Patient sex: F
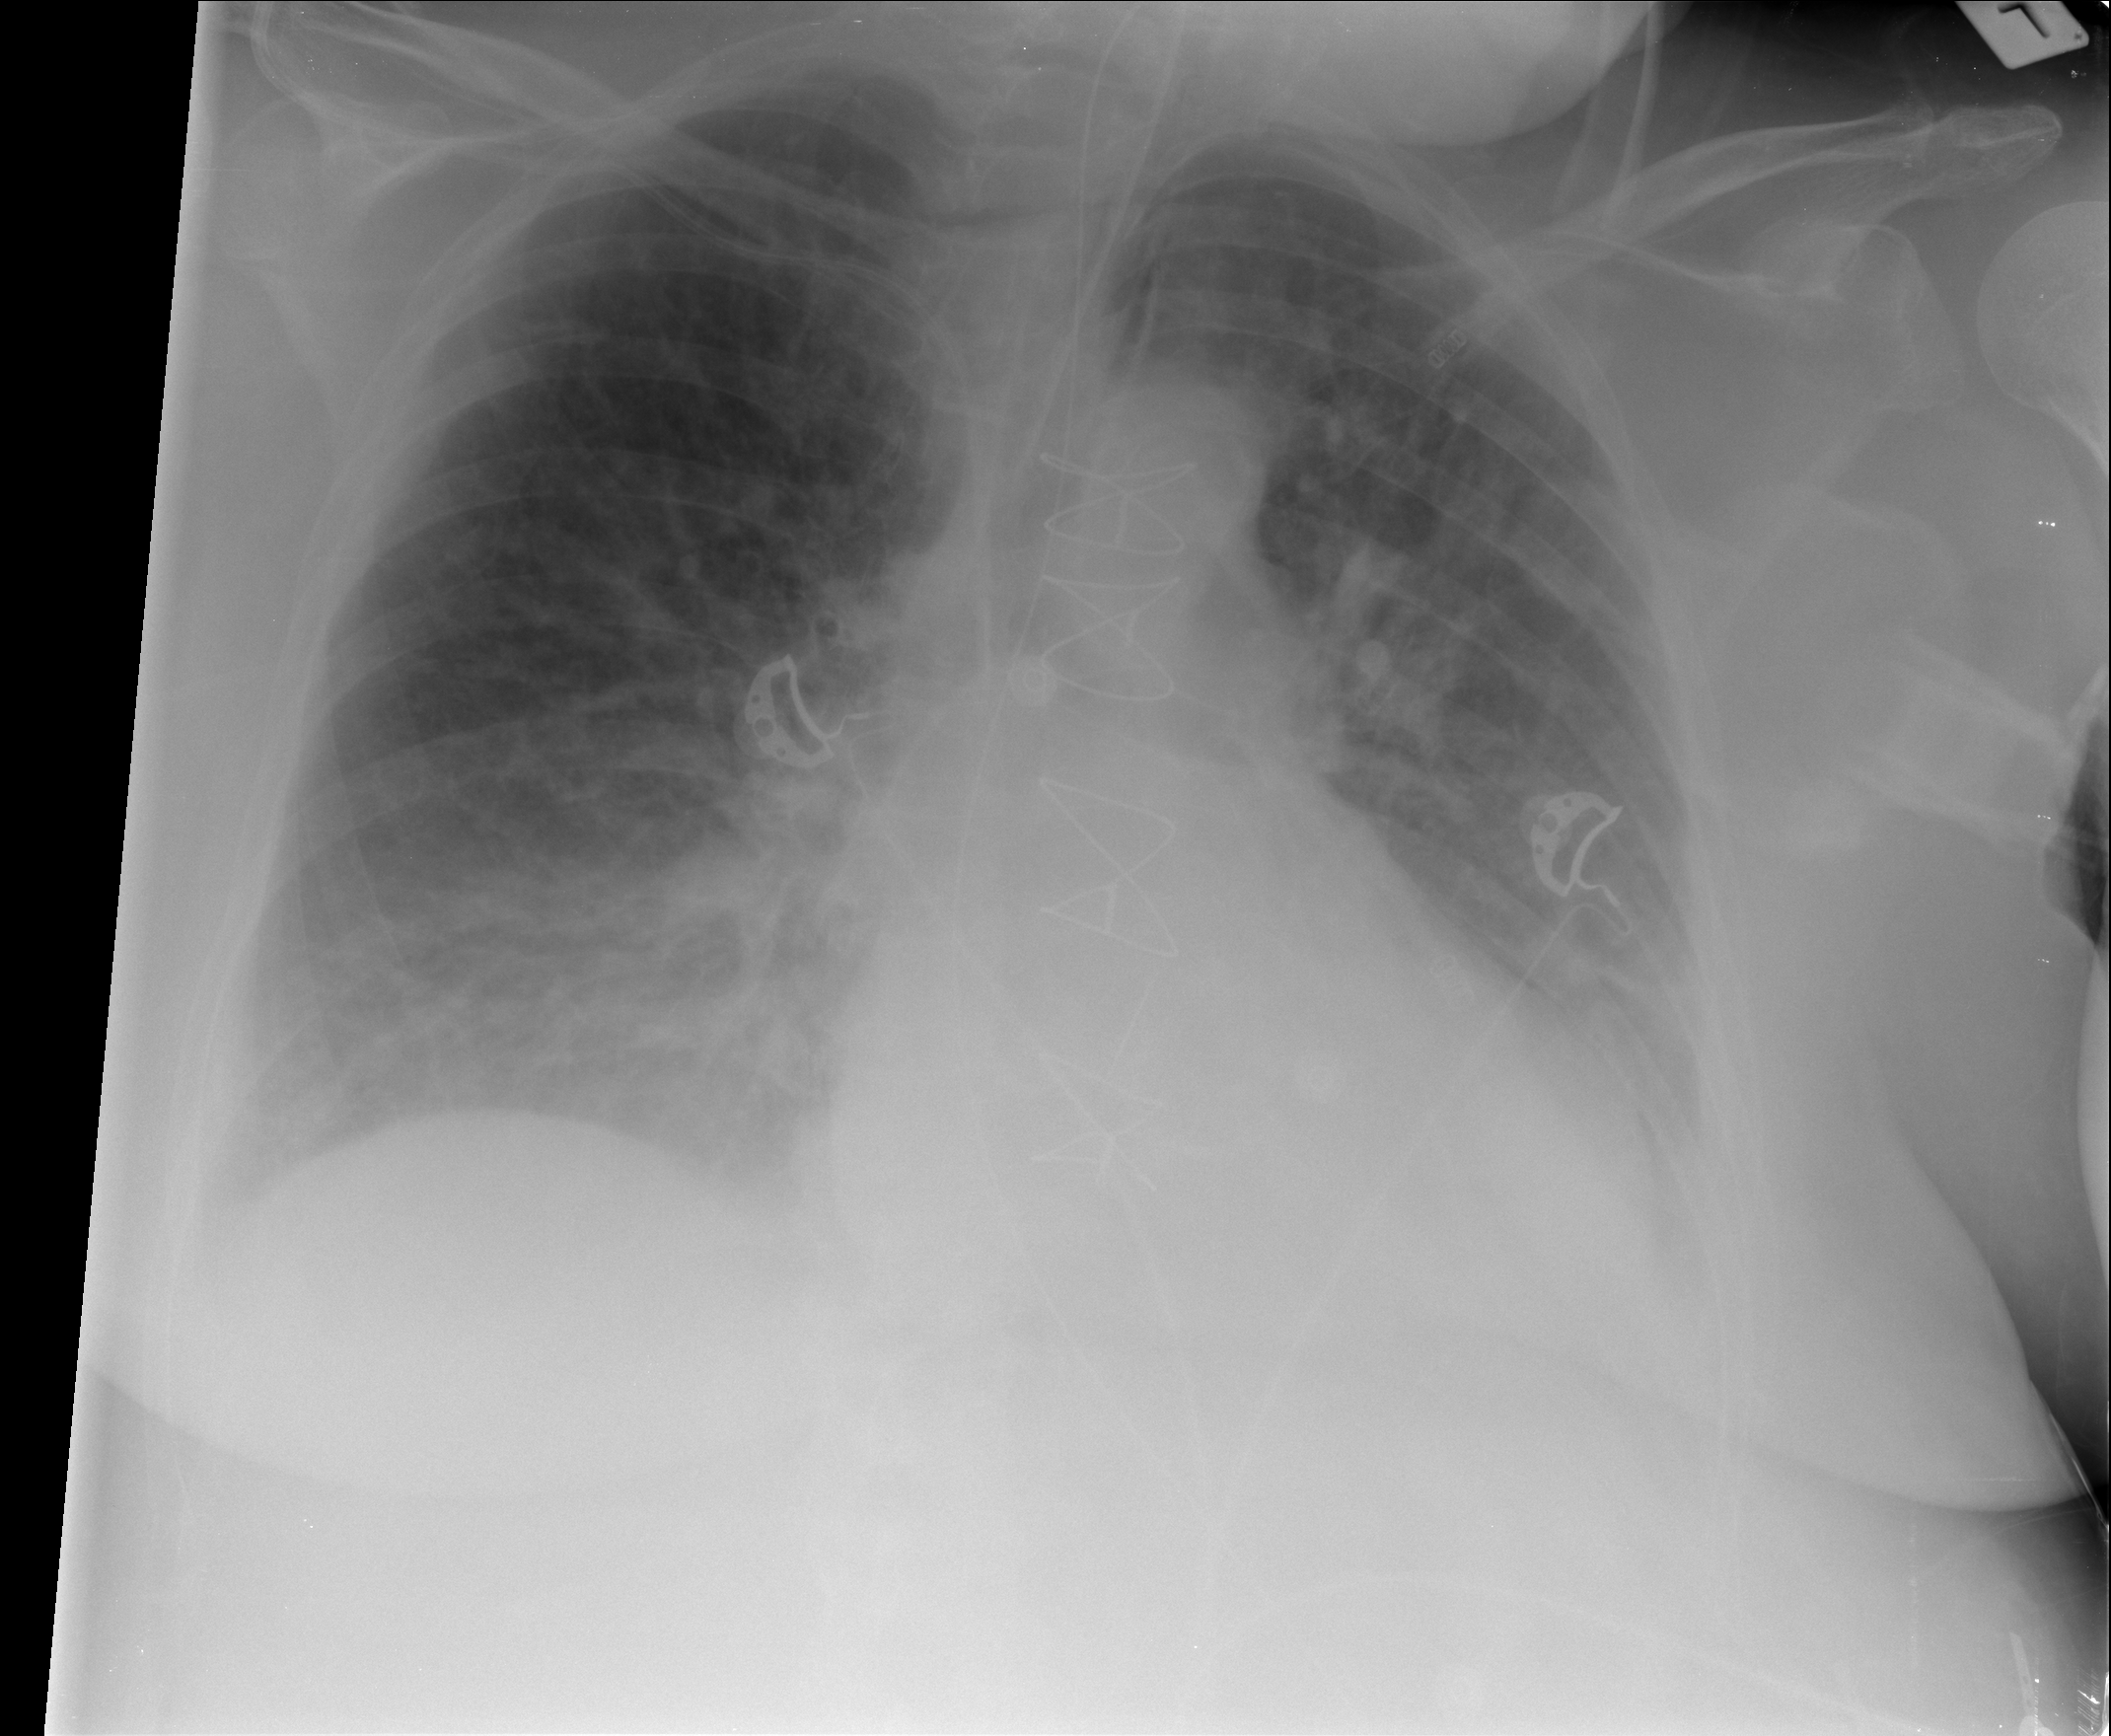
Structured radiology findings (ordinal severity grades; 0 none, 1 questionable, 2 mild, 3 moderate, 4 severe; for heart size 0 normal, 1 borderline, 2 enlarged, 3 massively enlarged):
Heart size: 2
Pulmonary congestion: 3
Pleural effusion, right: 1
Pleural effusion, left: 2
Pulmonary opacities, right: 2
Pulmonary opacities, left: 2
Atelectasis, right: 3
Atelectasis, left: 3